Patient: sex F, age 19
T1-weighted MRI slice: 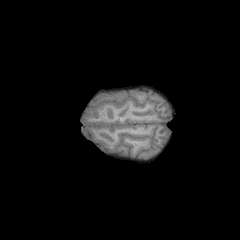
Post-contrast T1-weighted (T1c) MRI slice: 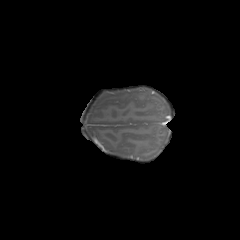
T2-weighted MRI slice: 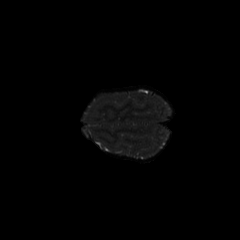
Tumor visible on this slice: no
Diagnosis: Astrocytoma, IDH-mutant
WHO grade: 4